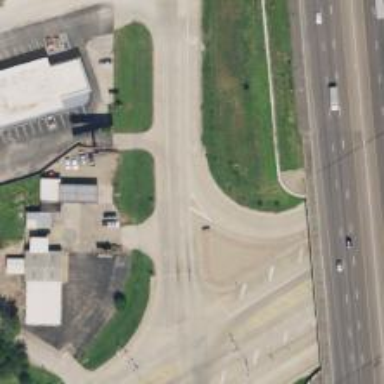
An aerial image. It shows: Secondary road with frontage access.